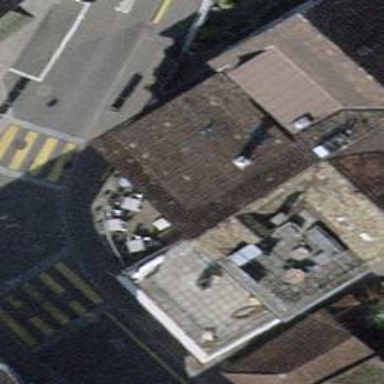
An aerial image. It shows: Cafe.